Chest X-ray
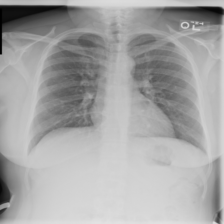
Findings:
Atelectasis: negative
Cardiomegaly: negative
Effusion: negative
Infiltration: negative
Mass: negative
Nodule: negative
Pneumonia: negative
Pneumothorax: negative
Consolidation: negative
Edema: negative
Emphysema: negative
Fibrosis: negative
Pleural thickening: negative
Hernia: negative